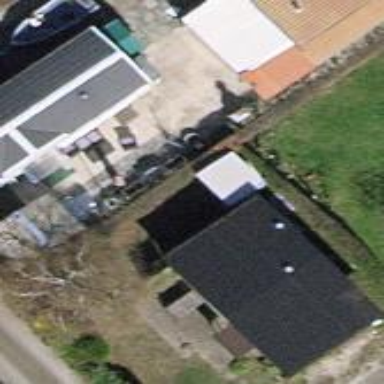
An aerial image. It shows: Static caravan building.